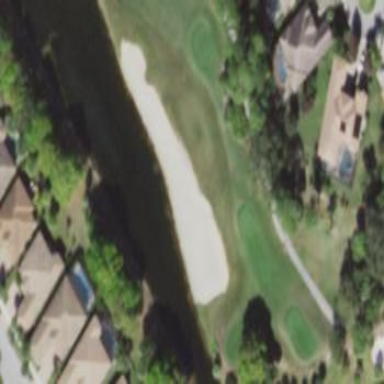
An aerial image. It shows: Sand bunker on golf course.